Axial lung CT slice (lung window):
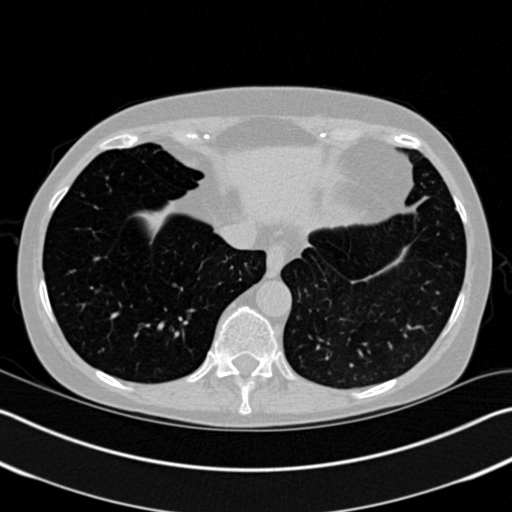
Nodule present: no